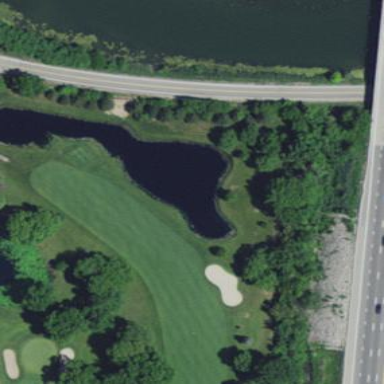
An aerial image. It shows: Water hazard in golf course surrounded by natural water.